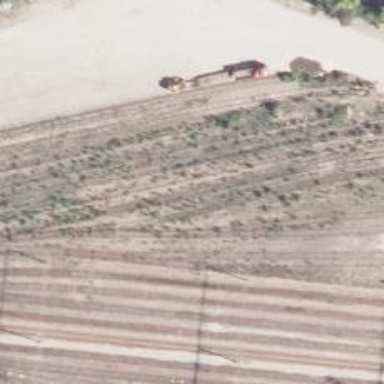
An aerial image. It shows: Rail spur service.